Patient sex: F
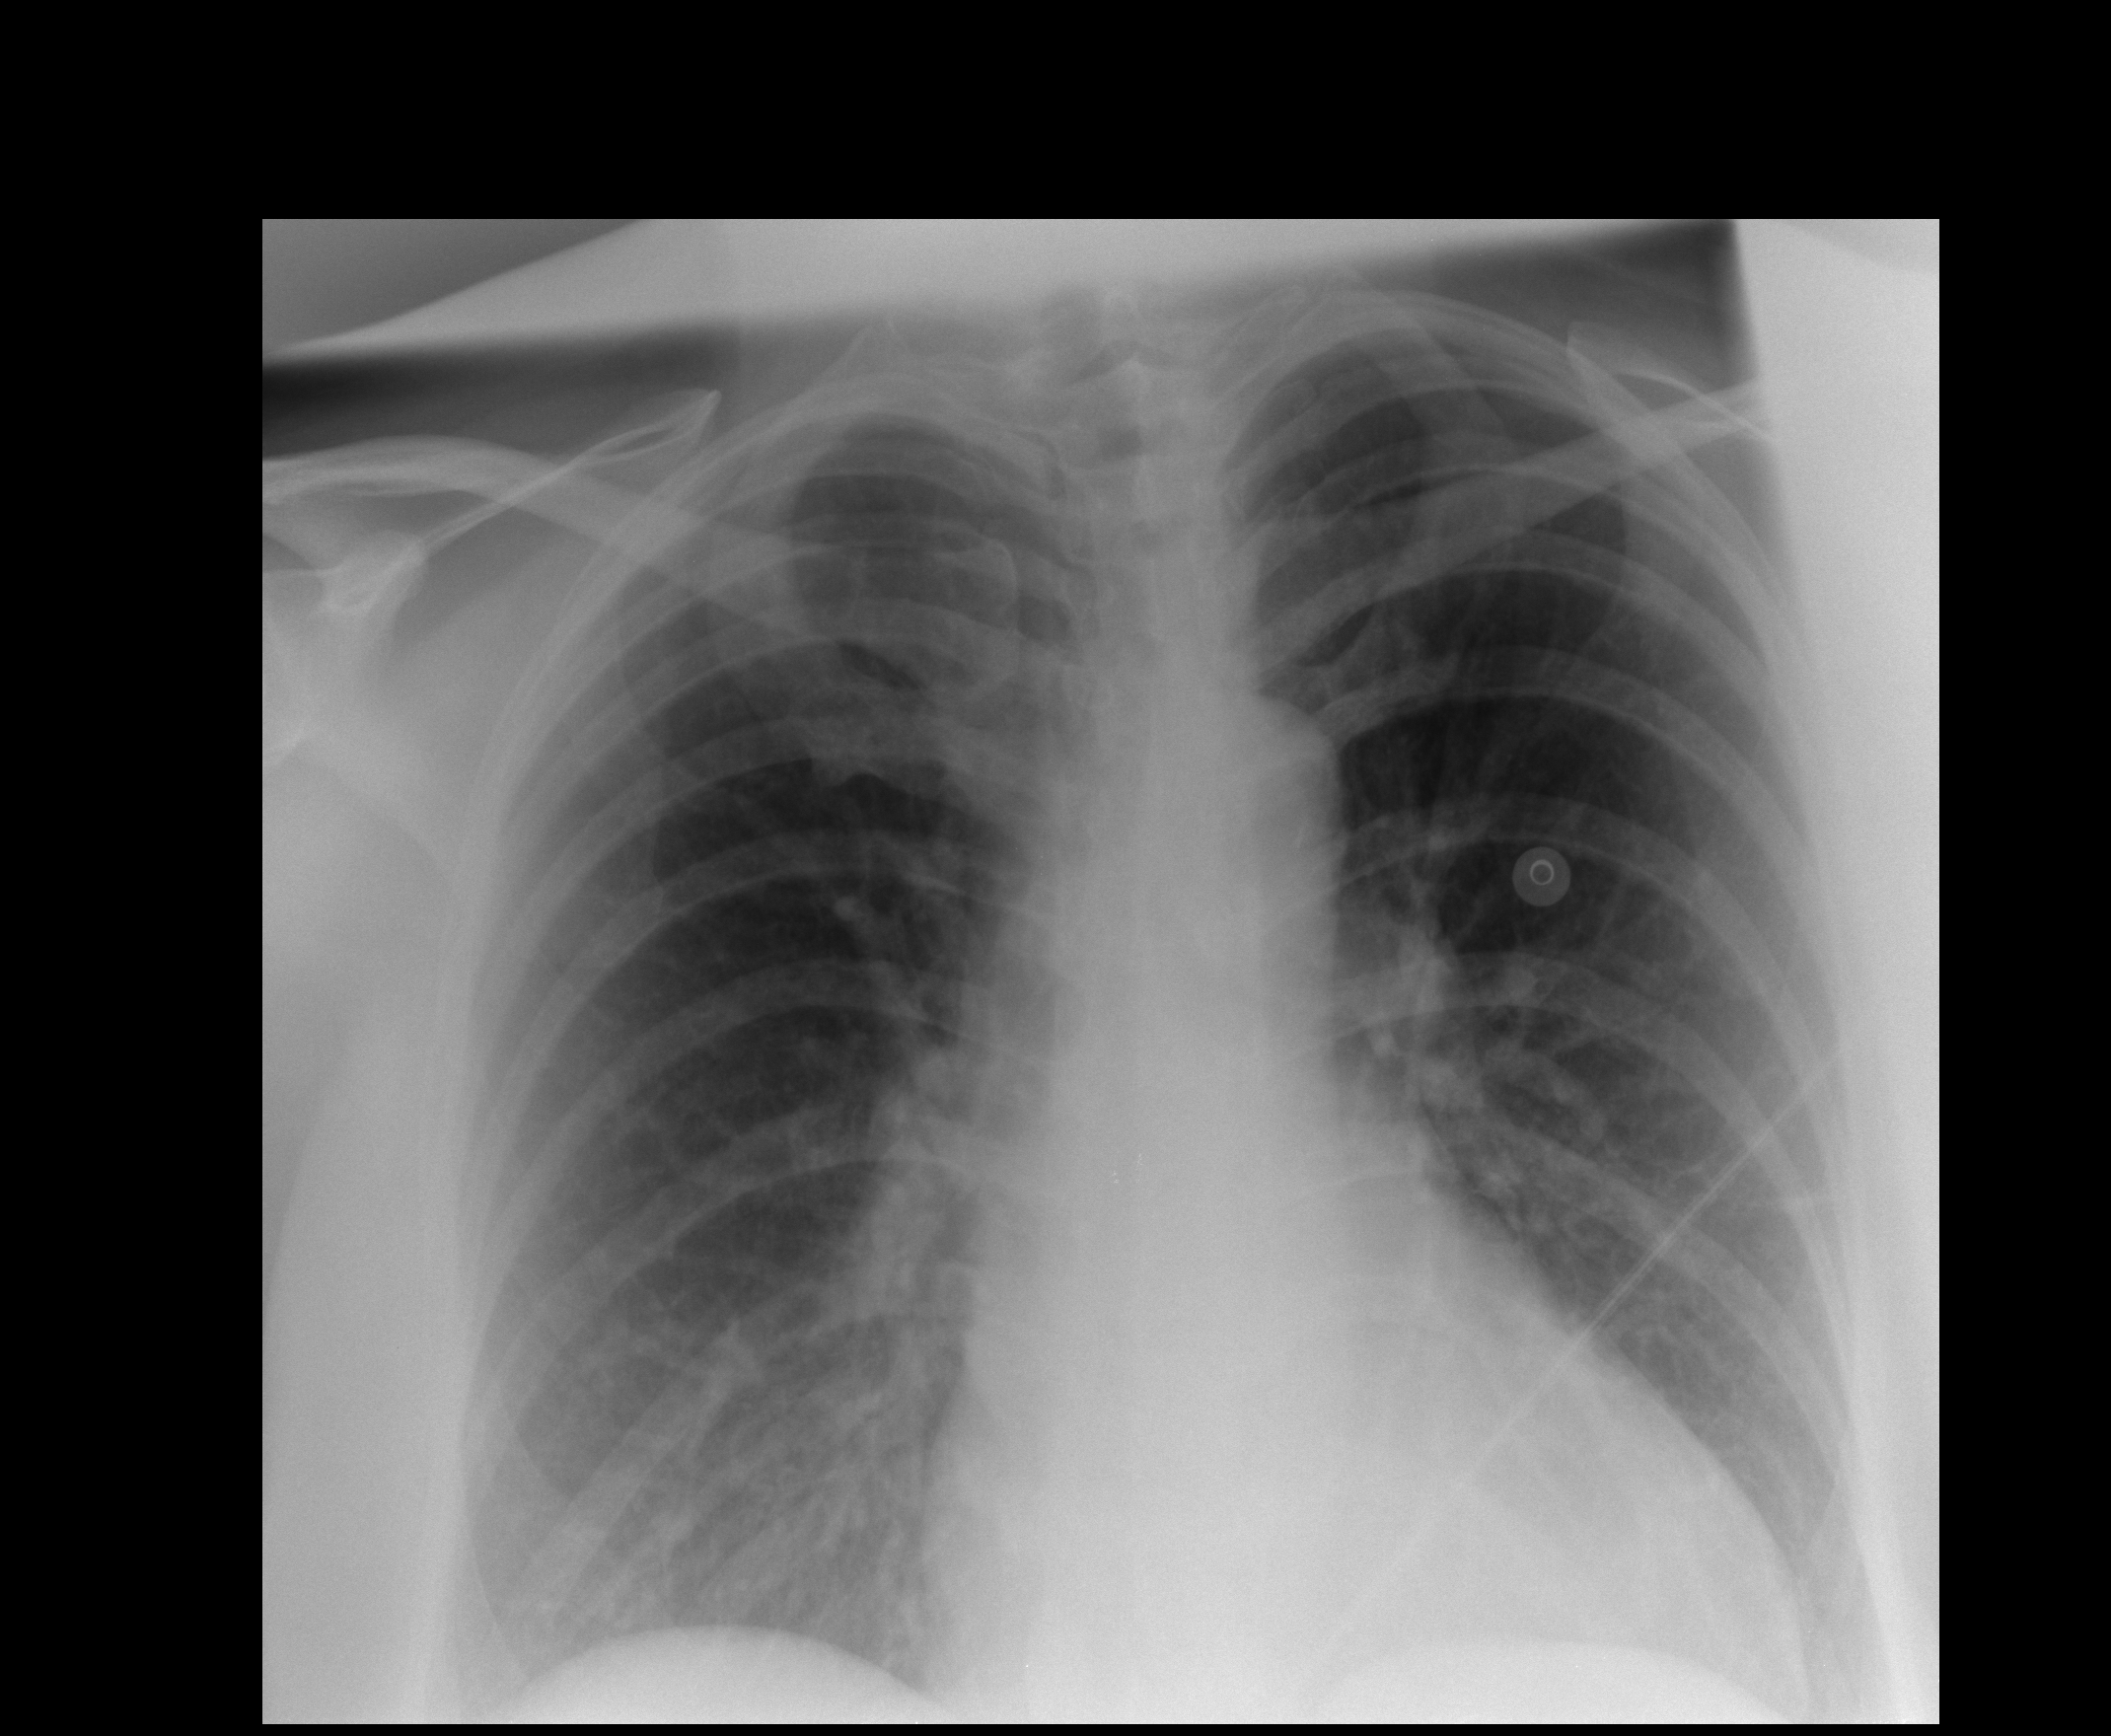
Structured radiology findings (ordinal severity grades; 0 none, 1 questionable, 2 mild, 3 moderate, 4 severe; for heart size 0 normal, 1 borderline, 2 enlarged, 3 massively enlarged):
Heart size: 0
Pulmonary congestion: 0
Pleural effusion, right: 0
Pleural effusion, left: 0
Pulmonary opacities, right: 1
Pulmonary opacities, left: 1
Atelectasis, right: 2
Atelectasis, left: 2